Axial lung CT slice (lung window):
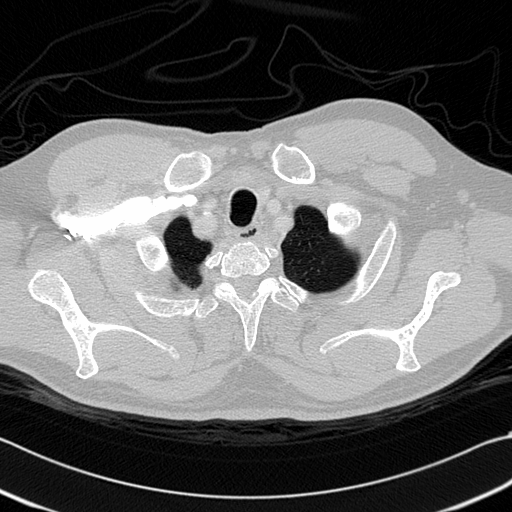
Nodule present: no